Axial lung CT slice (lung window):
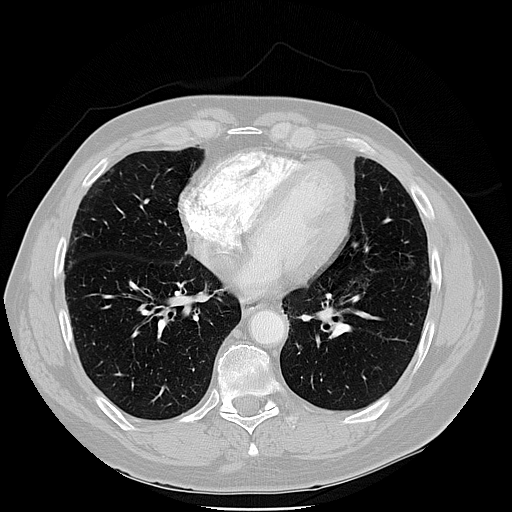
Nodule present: no